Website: lowes
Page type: payment
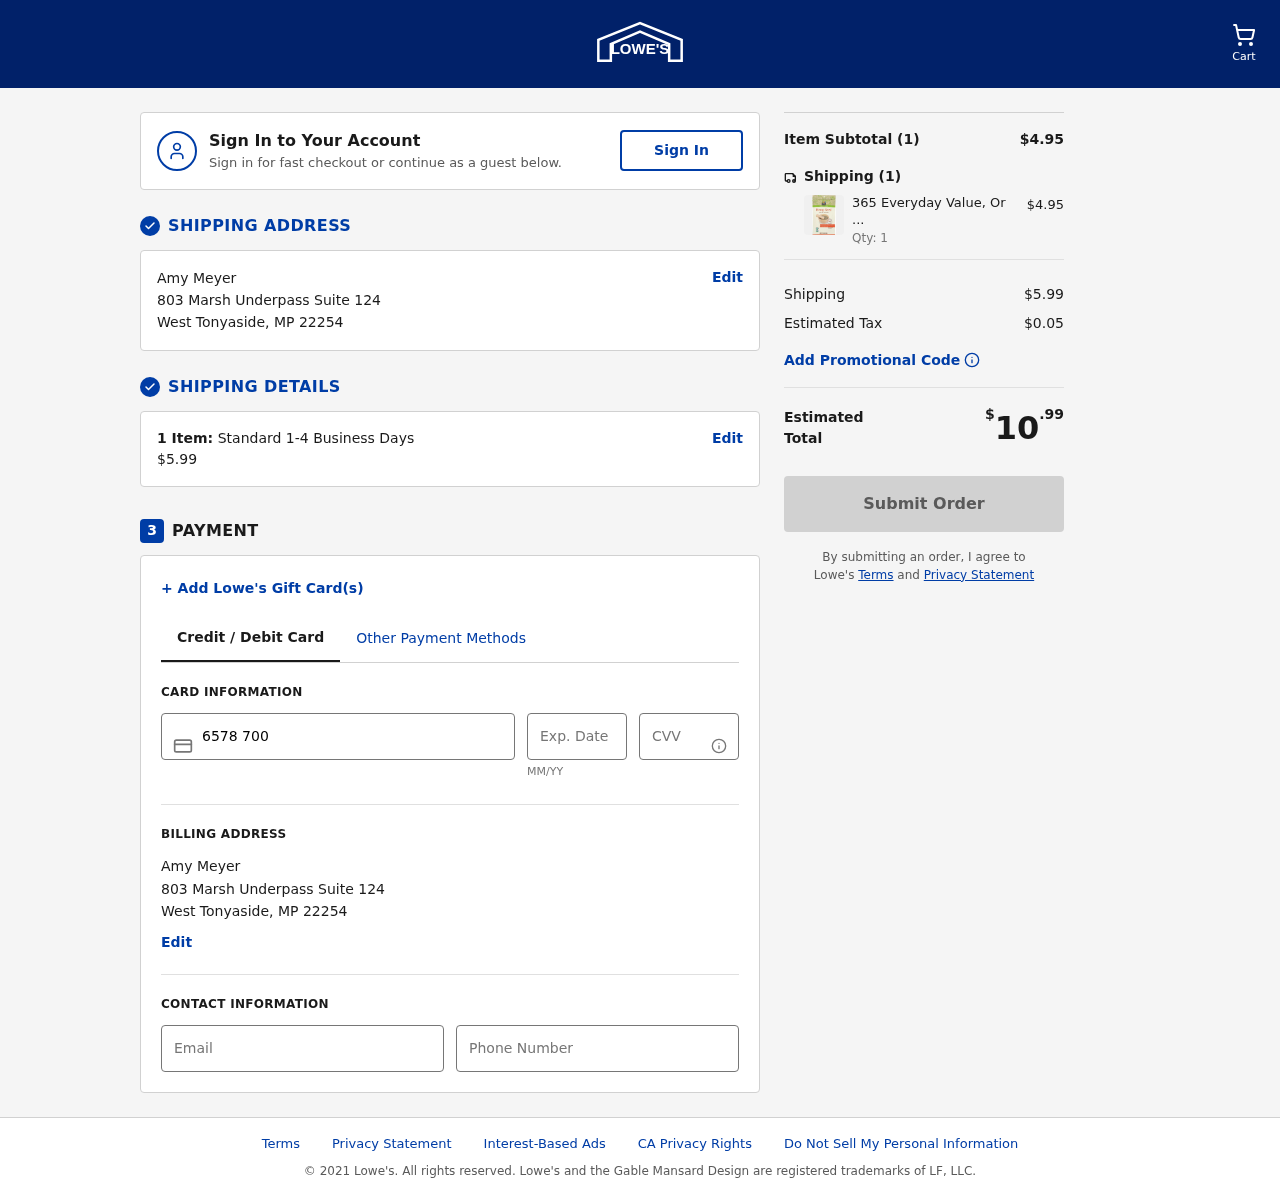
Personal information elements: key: PII_CARD_CVV
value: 782
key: PII_CARD_EXPIRY
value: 08/29
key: PII_CARD_NUMBER
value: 6578 7005 0506 1386
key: PII_CITY
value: West Tonyaside
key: PII_EMAIL
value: amymeyer@yahoo.com
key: PII_FULLNAME
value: Amy Meyer
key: PII_PHONE
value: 7713985546
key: PII_POSTCODE
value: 22254
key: PII_STATE_ABBR
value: MP
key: PII_STREET
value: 803 Marsh Underpass Suite 124
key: PII_FULLNAME2
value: Amy Meyer
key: PII_STREET2
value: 803 Marsh Underpass Suite 124
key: PII_CITY2
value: West Tonyaside
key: PII_STATE_ABBR2
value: MP
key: PII_POSTCODE2
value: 22254
Product elements: key: PRODUCT1_NAME
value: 365 Everyday Value, Organic Hemp Seed, 4 oz
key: PRODUCT1_PRICE
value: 4.95
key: PRODUCT1_QUANTITY
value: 1
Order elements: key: ORDER_NUM_ITEMS
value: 1
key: ORDER_SHIPPING_COST
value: $5.99
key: ORDER_NUM_ITEMS2
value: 1
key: ORDER_SUBTOTAL
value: $4.95
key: ORDER_NUM_ITEMS3
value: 1
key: ORDER_SHIPPING_COST2
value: $5.99
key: ORDER_TAX
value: $0.05
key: ORDER_TOTAL
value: $10.99